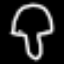
Label: mushroom